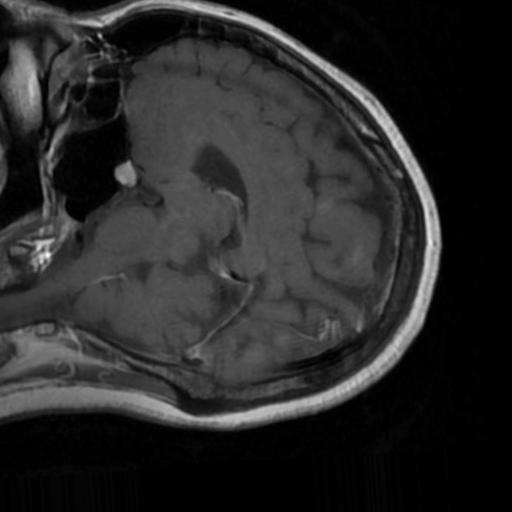
Label: brain_tumor